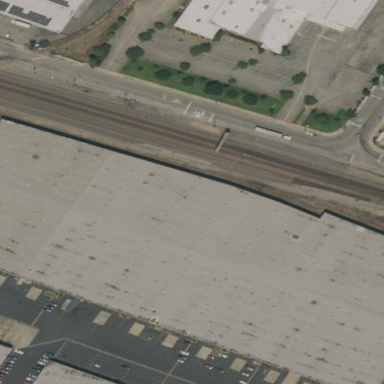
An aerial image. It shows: Warehouse building.